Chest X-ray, AP view. Patient: 44 years old, sex F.
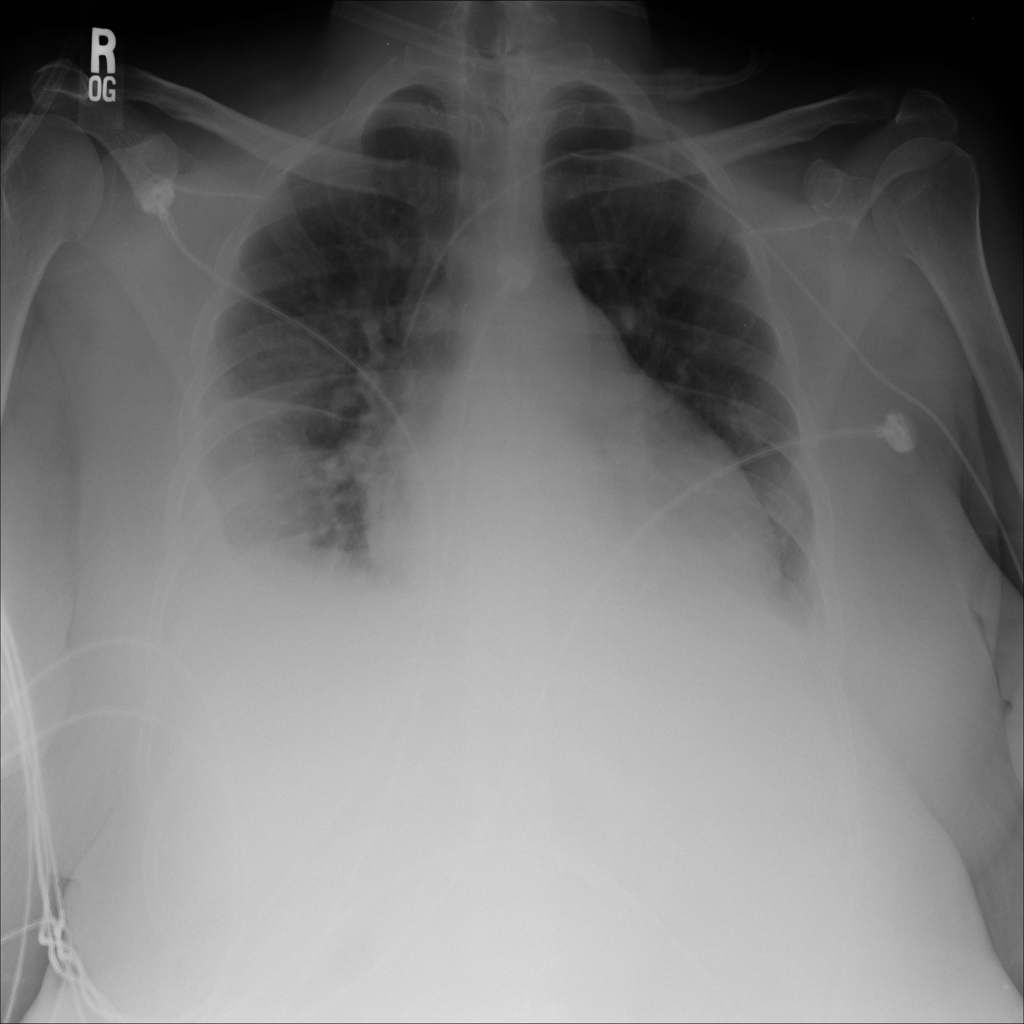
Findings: Effusion, Infiltration